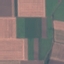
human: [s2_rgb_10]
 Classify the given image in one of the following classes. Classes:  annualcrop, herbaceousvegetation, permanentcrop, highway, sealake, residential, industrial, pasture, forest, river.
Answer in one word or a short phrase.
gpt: AnnualCrop